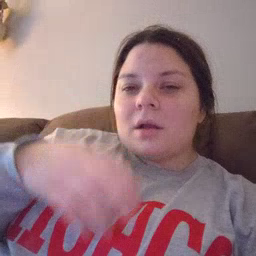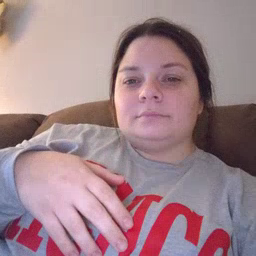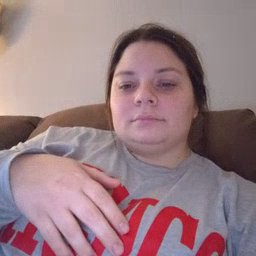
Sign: mad